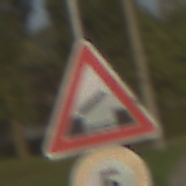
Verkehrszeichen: BeweglicheBruecke
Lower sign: Geschwindigkeit5
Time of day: SunriseSunset
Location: Outdoor (Special)
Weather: Clear
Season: NotSpecified
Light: Natural